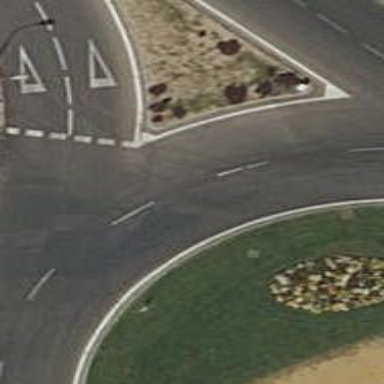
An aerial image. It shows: Tertiary road with asphalt surface leading to roundabout junction.